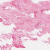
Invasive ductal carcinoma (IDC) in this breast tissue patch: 0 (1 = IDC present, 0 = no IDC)